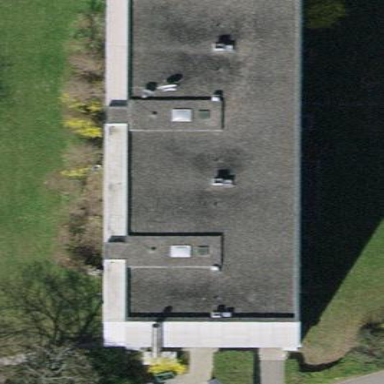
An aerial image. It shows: Image showing building with apartments.